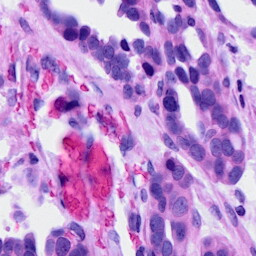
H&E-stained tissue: Ovarian